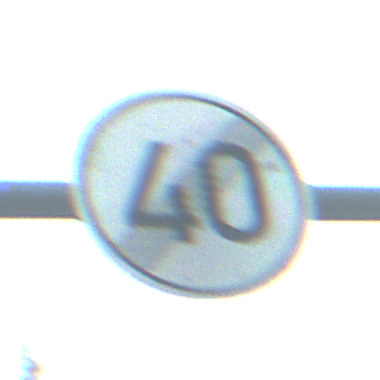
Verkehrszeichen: EndeGeschwindigkeit40
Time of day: SunriseSunset
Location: Outdoor (Suburban)
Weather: PartlyCloudy
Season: NotSpecified
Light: Natural